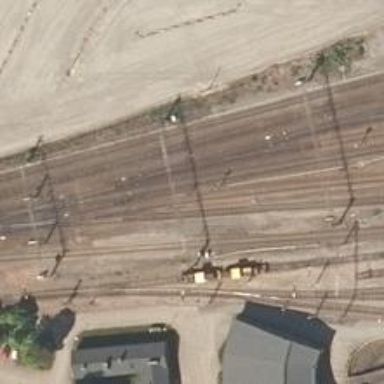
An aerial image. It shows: Railway track with continuous electrified contact lines.